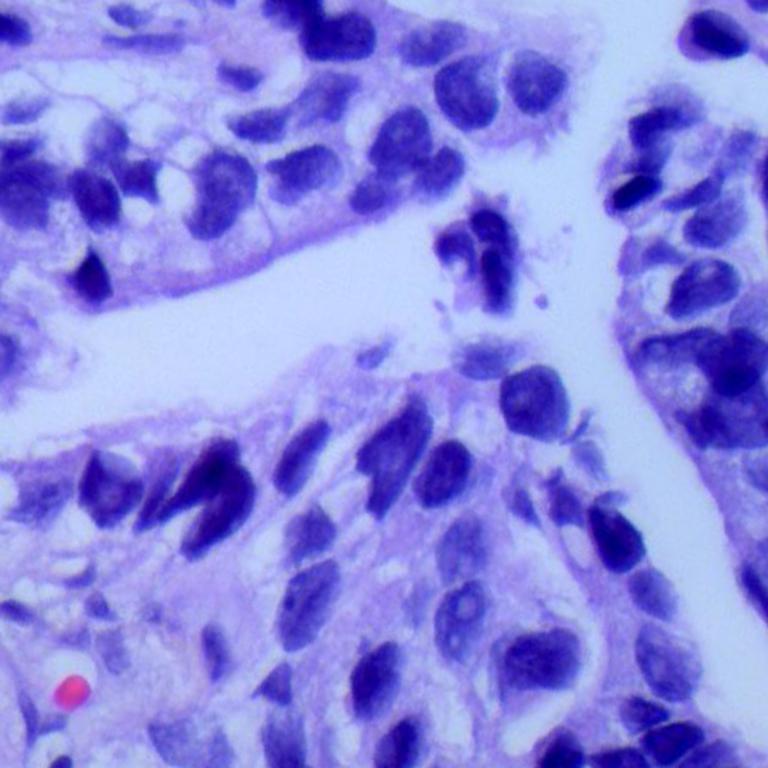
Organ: lung
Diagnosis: adenocarcinomas